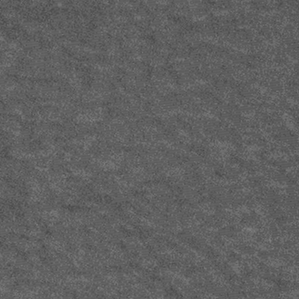
Label: frost